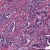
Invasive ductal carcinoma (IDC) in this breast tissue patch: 1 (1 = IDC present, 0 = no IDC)